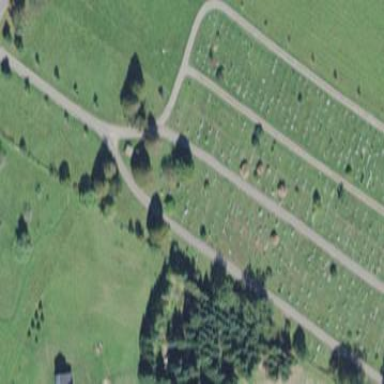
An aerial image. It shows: Cemetery.